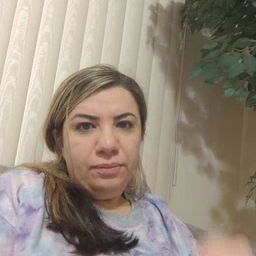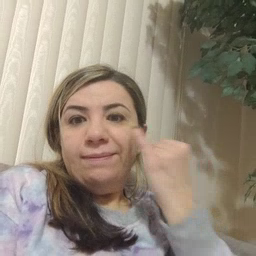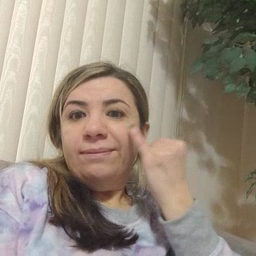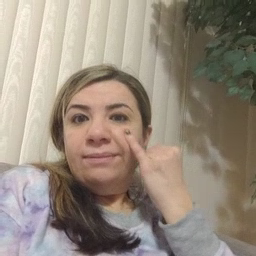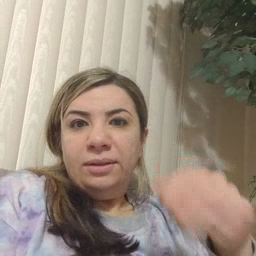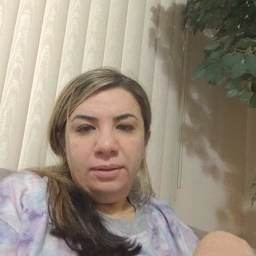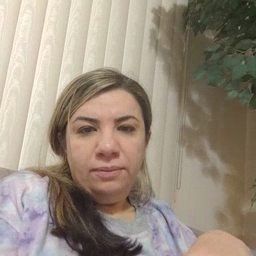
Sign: if